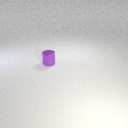
small purple metal cylinder